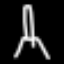
Label: The Eiffel Tower